Question: I cannot begin to understand how the Windows Phone 8.1 "WebView" Component handle styles. I display some very static HTML, nothing fancy, and I did not set any particular CSS style.
Nevertheless, the HTML Tags seem to be handled differently and show up each with a different size or sometimes even a different font.
Here are two examples. On the one on the left, the paragraph written very small is an imbricated pre/code block whereas on the image on the right, it is a simple HTML table.
'''
<pre>
<code>
...
<code>
</pre>
'''
This issue happens with a whole lot of tags, ul/li and blockquotes are doing the same for instance.
I tried handling them each with a CSS rule... which works, but requires different rules / font-size for each tag...
Any idea how to do this?

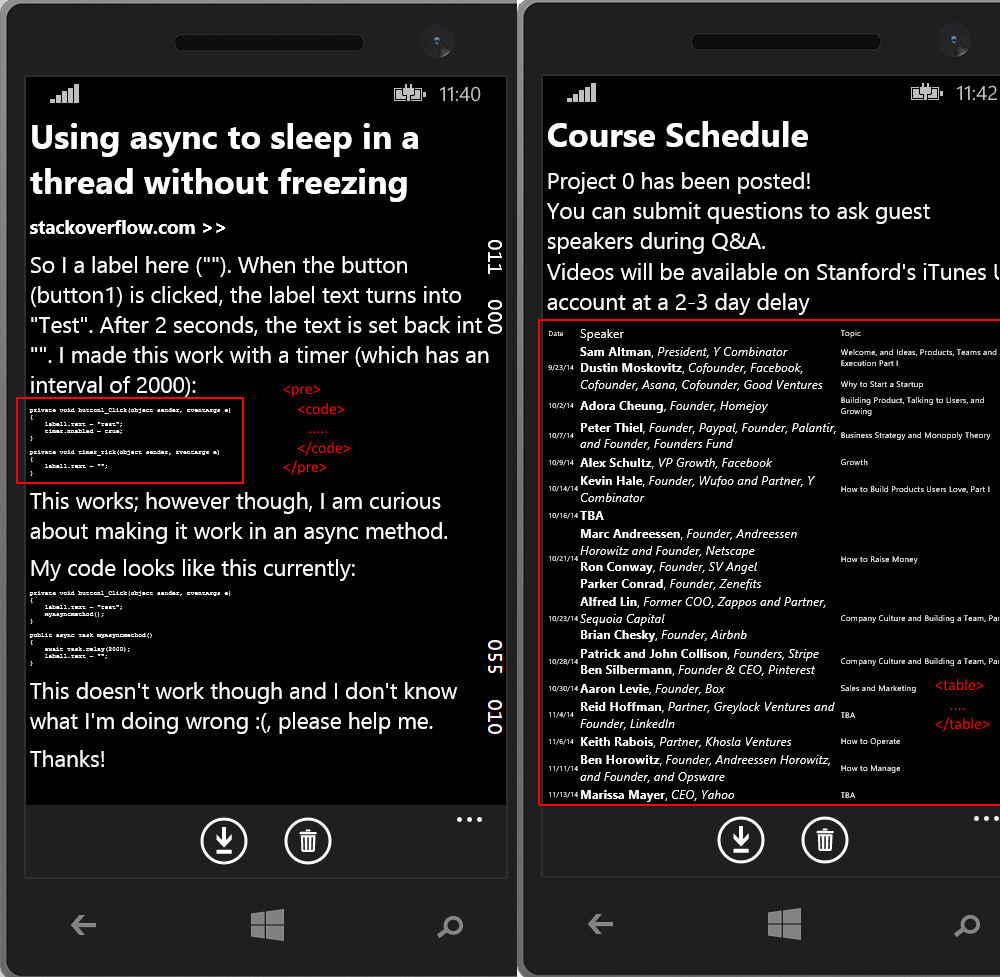
Answer: I encountered the same problem. After several days investigation, I found the CSS style is the cause.
By default, is , and IE will scale the content with some algorithm (mainly the contents that can't wrap, like pre, table, etc, have smaller font size ). If you instead set to other value (like 100%, 200%), the problem will disappear.